Question: I want to delete all headers and footers in a word document which contains multiple pages and sections using a Python function. I tried using docx-python:
'''
from docx import Document
document = Document('new.docx')
for section in document.sections:
header = section.header
header.is_linked_to_previous = True
document.save('mydoc.docx')
'''
'header.is_linked_to_previous = True' is removing all headers and footers in a document, but if "Different First Page" option is enabled in Word in a Header or Footer, then this is not working. I want to remove all occurrences.

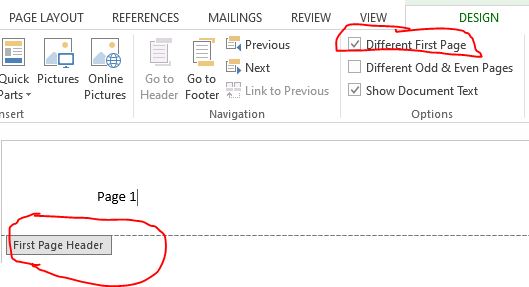
Answer: You can simply just set different first page to False via python-docx.
'''
from docx import Document
document = Document(doc)
for section in document.sections:
section.different_first_page_header_footer = False
section.header.is_linked_to_previous = True
document.save(edited_doc)
'''